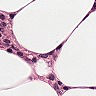
Metastatic tissue present: no